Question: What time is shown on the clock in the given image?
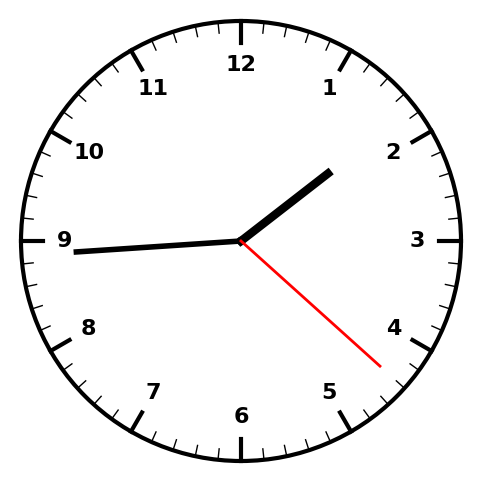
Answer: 01:44:22